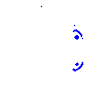
Particle: pion